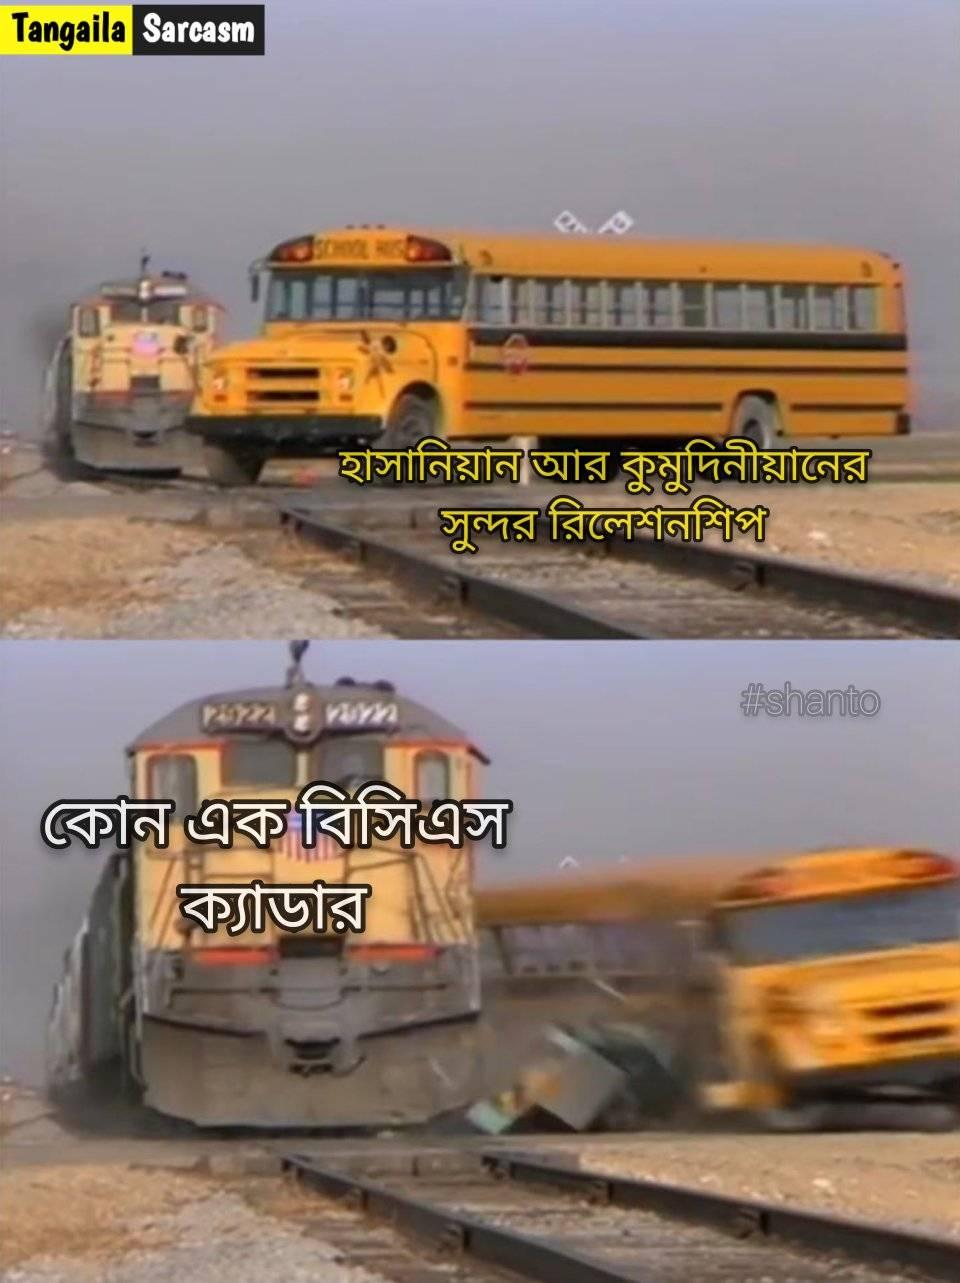
Caption: হাসানিয়ান আর কুমুদিনীয়ানের সুন্দর রিলেশনশপ     কোন এক বিসিএস ক্যাডার
Label: hate